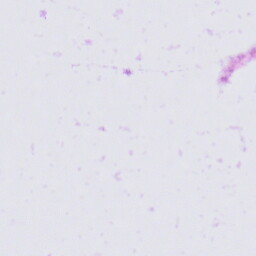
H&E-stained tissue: Prostate